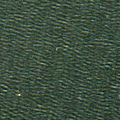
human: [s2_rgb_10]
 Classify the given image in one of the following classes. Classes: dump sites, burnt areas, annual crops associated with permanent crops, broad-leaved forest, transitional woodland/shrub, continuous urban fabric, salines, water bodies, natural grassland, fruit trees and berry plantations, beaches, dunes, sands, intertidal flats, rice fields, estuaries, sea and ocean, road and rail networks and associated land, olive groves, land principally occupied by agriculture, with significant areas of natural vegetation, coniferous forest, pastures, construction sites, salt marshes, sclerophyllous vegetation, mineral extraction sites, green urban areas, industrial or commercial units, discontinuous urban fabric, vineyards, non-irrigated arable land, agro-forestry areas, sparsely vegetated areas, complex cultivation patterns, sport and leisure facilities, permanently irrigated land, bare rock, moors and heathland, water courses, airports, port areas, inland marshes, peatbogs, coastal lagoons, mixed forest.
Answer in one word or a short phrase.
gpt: sea and ocean